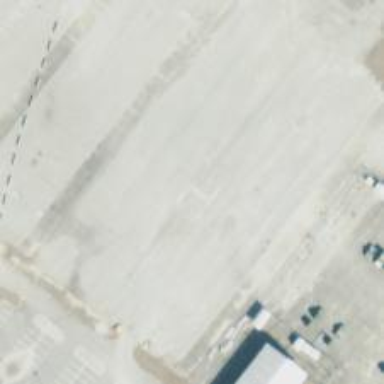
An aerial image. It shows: Image of helipad at airport.